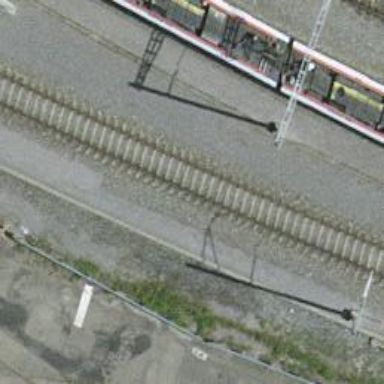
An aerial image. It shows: Siding railway line with electrified contact line for the trains.